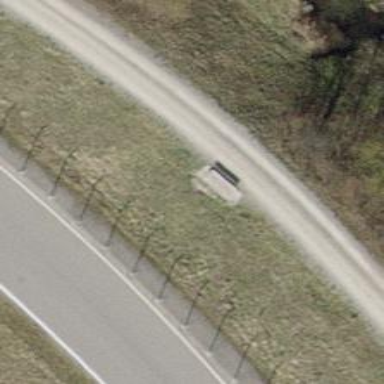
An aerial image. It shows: Brown bench in the vicinity.